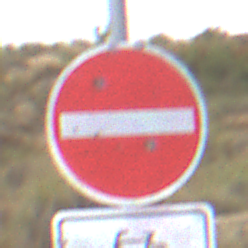
Verkehrszeichen: VerbotDerEinfahrt
Zusatzzeichen unten: EinspurigeFahrzeugeFrei1
Umgebung: Outdoor, Nature
Tageszeit: Midday
Wetter: Overcast
Licht: Natural
Jahreszeit: NotSpecified
Kontrast: LowContrast